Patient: sex F, age 63
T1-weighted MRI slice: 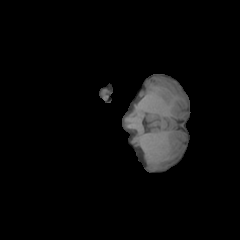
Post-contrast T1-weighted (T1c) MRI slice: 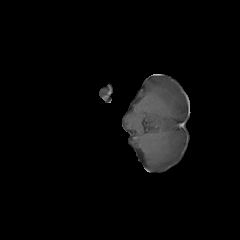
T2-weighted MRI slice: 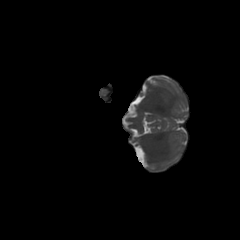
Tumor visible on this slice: no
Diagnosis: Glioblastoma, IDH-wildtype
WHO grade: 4